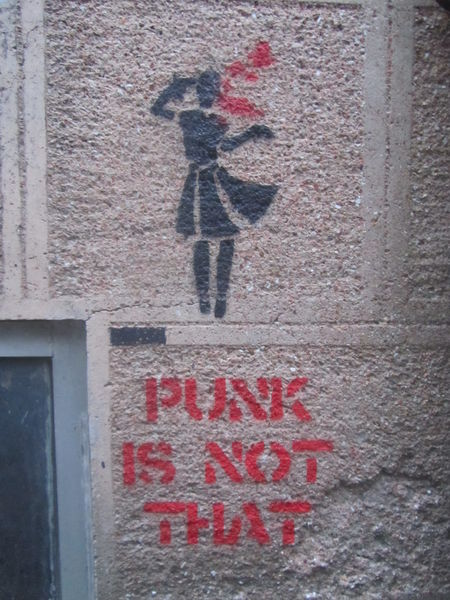
Titel: PUNK IS NOT THAT
Standort: Istanbul
Schlagwörter: frau, schwarz, tür, rot, rock, wand, arme, stein, wind, beine, schrift, mauer, detail, blut, selbstmord, worte, putz, schießen, pistole, siluette, schuss, punk, schablone, grafitti, grafiti, spray, streetart, grafitty, roock, punk is not that, grafity, graffitty, kopfschuss, zeichenfigur